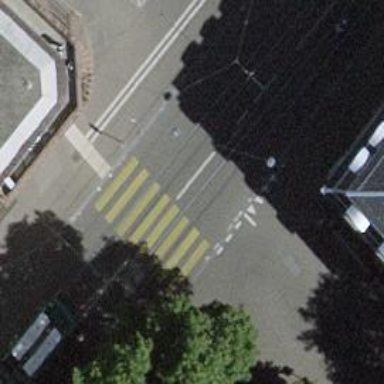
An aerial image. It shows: Crossing for the railway.